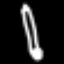
Label: pencil